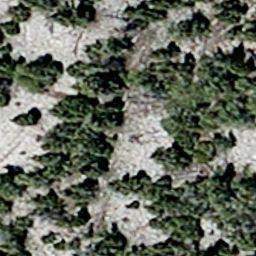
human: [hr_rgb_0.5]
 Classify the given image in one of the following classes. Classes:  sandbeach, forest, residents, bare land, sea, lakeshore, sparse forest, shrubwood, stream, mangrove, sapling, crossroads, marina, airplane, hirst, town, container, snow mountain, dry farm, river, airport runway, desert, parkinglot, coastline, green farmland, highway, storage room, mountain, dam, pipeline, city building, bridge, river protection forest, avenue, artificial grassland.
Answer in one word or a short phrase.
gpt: sparse forest